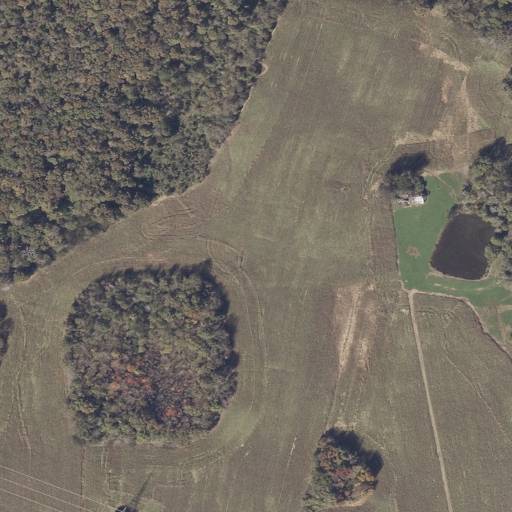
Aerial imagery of valley in Alabama named Mill Hollow containing cultivated crops, pasture, deciduous forest, mixed forest, open development, and herbaceous wetlands